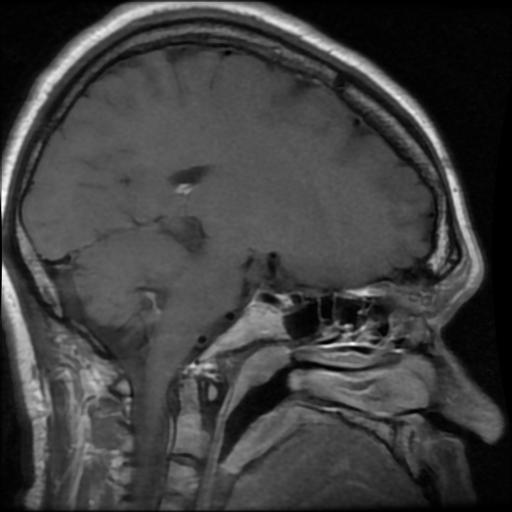
Label: pituitary